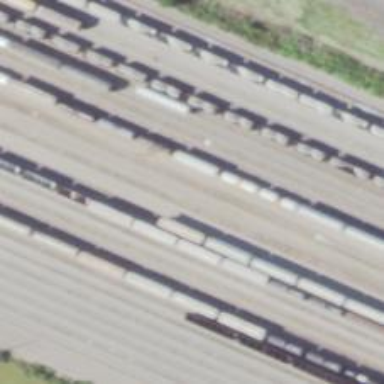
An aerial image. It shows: View of railway yard.